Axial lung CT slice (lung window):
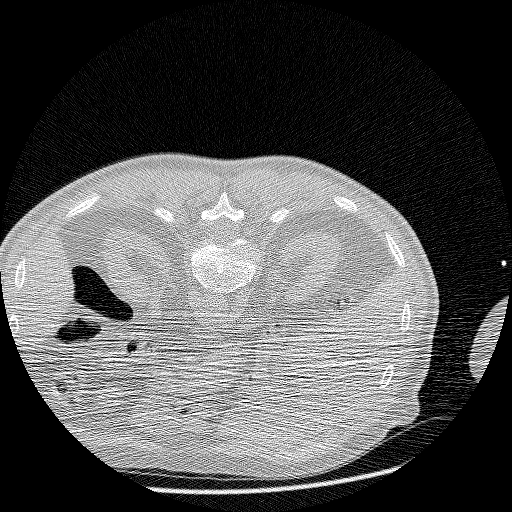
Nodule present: no